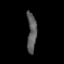
Tissue: lung
Cell type: Epithelial cells
Senescence score: 0.07979
Nuclear area (px): 368
Mean DAPI intensity: 89.747